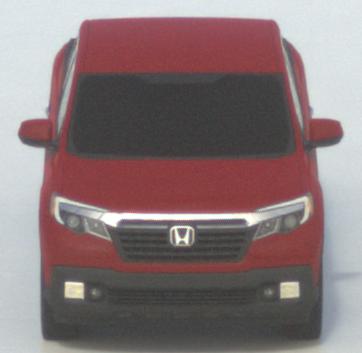
Make: Honda
Model: Ridgeline
Detailed model: Gen. 2
Model produced from: 2016
Model produced until: 2020
Doors: 4
Color: red
Road condition: wet road
Daytime: midday
Contrast: medium contrast